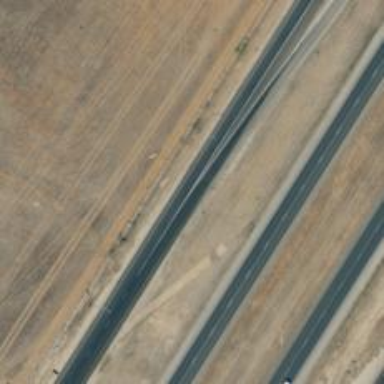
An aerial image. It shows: Tertiary road with frontage road along it.